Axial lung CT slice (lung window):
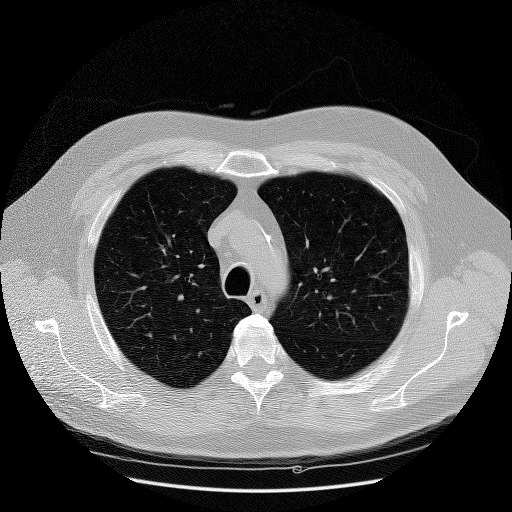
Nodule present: no